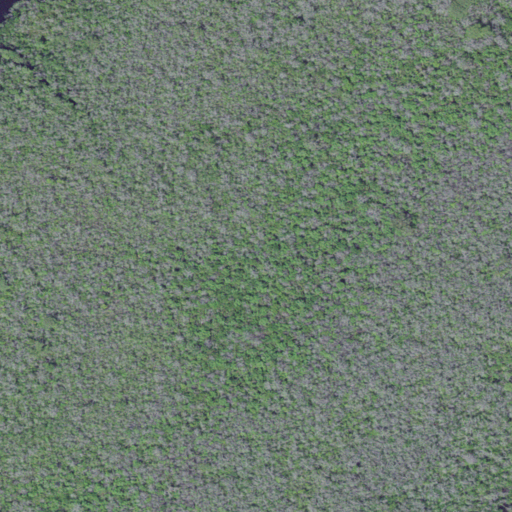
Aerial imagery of cape in North Carolina named Cow Island containing woody wetlands, open water, and herbaceous wetlands